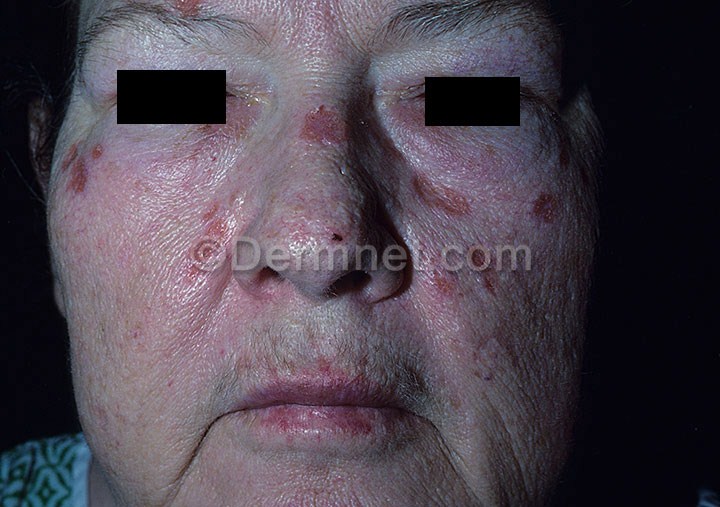
Disease: Light Diseases and Disorders of Pigmentation